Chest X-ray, AP view. Patient: 53 years old, sex M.
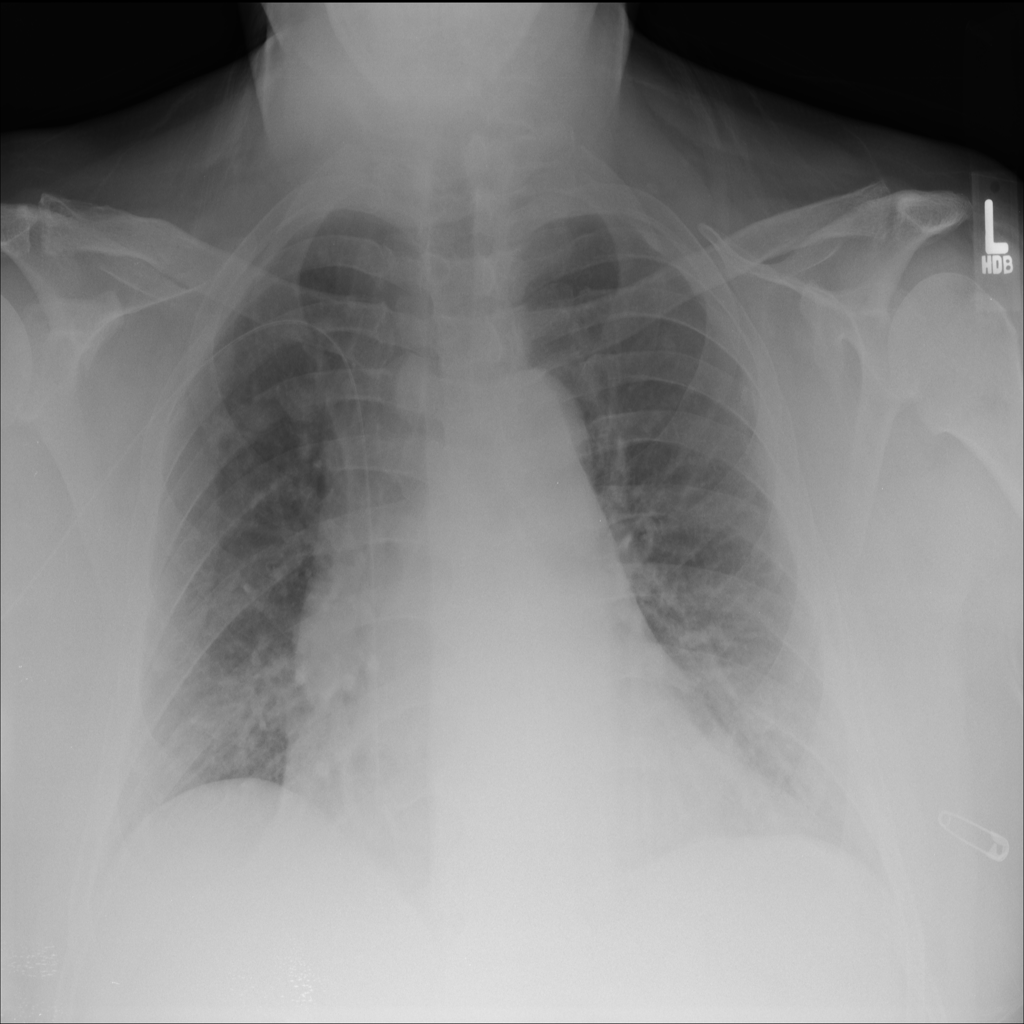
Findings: No Finding